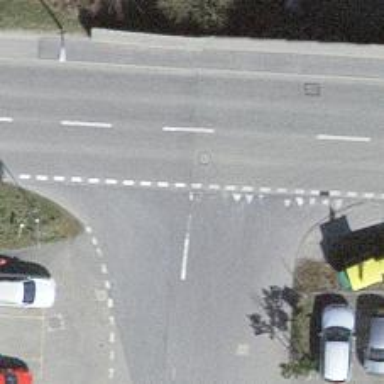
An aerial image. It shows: Road with "give way" sign.